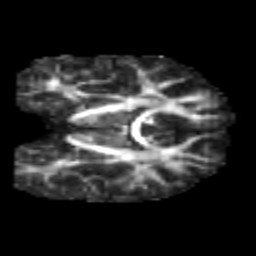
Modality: FA
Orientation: coronal
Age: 6
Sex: male
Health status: healthy